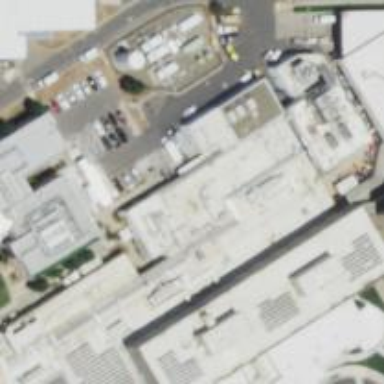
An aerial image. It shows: Hospital building.